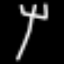
Label: fork